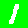
Digit: 1